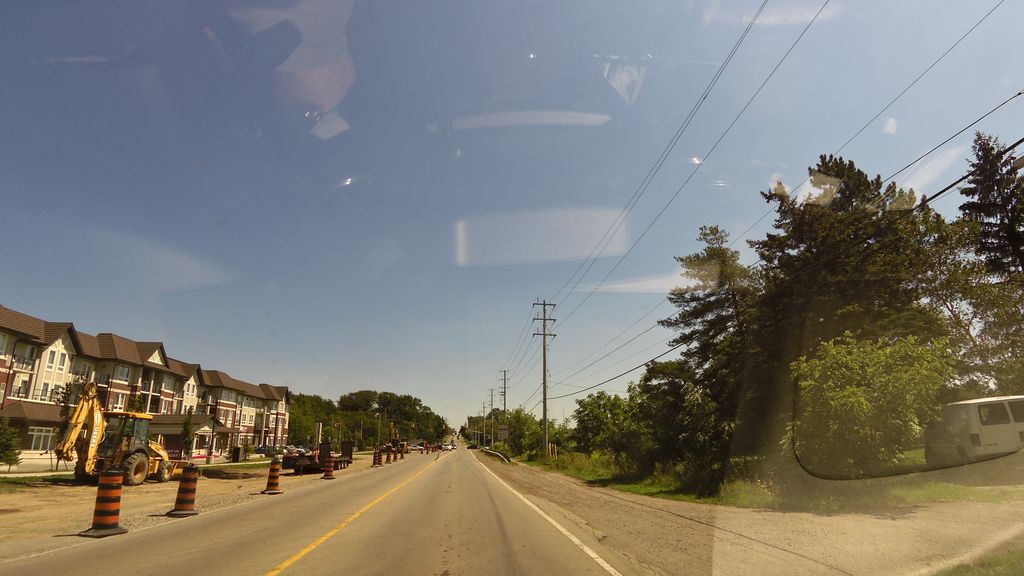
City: hamilton